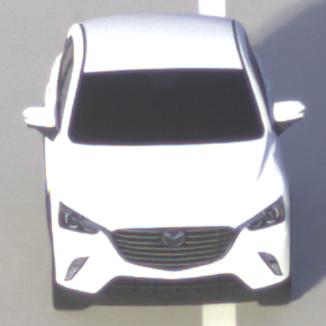
Make: Mazda
Model: CX-3 SKYACTIV-G 120
Detailed model: CX-3 (DK)
Model produced from: 2015/06
Model produced until: 2018/06
Doors: 5
Color: white
Road condition: dry road
Daytime: morning or afternoon
Contrast: medium contrast